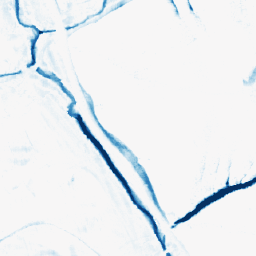
Category: morphological
Decomposition family: morphological_rect
Decomposition parameters: operation: closing
width: 10
height: 10
Upsampling method: area
Upsampling parameters: scale: 2
Upsampling scale: 2